Question: I searched a lot online, but I can not yet find how to enable innodb in workbench 6.0. Some search results mentioned changing the my.ini file, but I can not find this file.

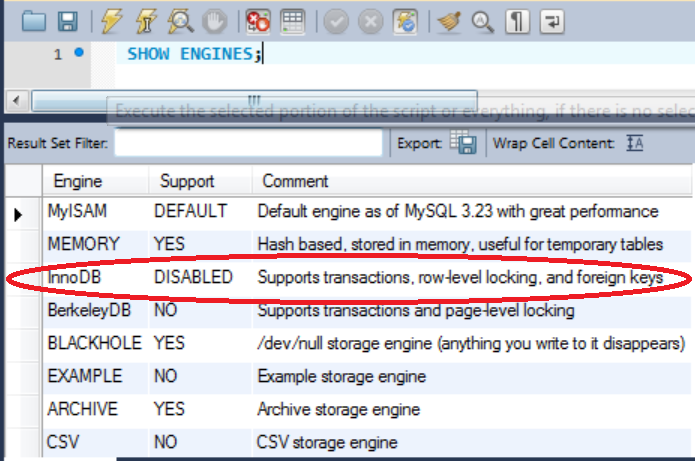
Answer: my.cnf (located on the server side - e.g. on Windows localhost, if you are working with WAMP: C:/xampp/mysql/bin/my.cnf) has to be changed:
Putting a # sign before 'skip-innodb' disables this command. Then the restart of mysql will enable InnoDB engine.